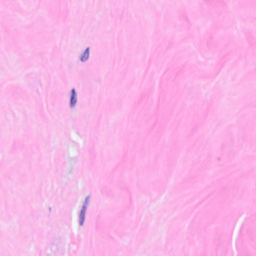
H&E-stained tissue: Breast